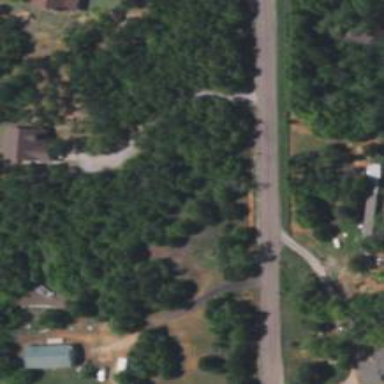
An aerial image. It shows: Driveway leading to service road.